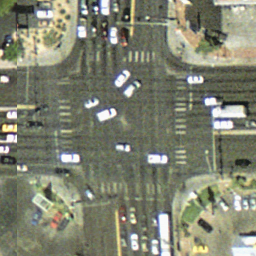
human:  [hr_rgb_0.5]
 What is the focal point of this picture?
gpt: intersection